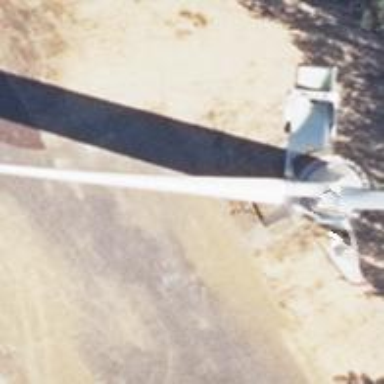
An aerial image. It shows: Wind generator powered by wind turbines of horizontal axis type. It is manufactured by Vestas.